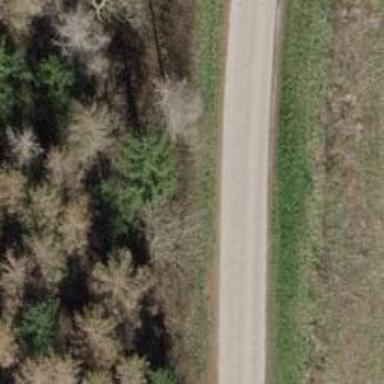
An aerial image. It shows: Unclassified road.